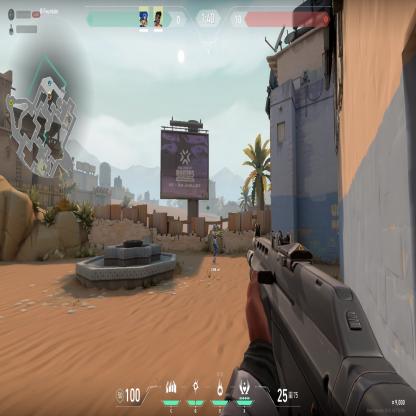
Label: teammate